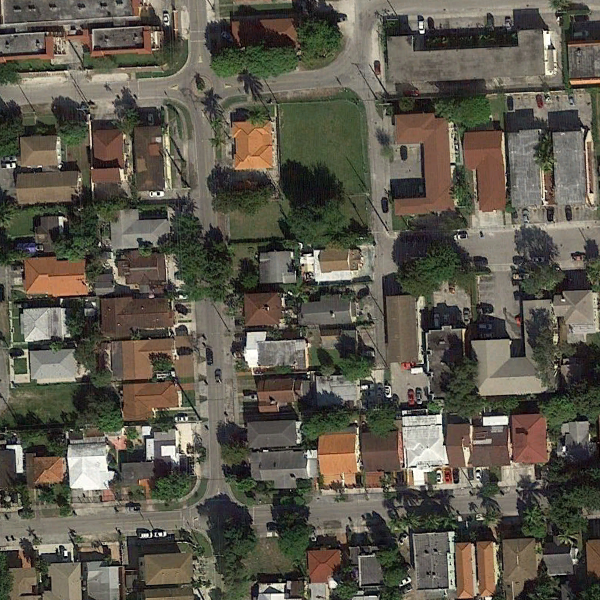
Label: DenseResidential